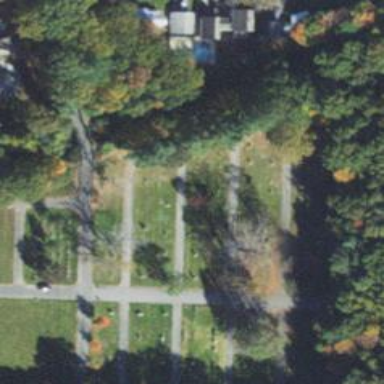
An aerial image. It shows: Cemetery with historic significance.